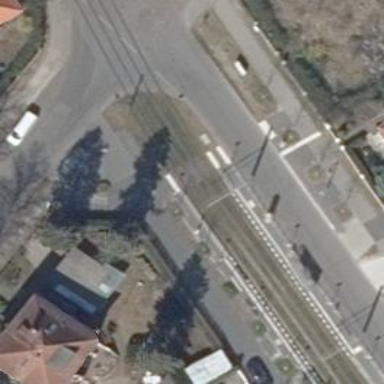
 specifically for trams. The platform has shelter."